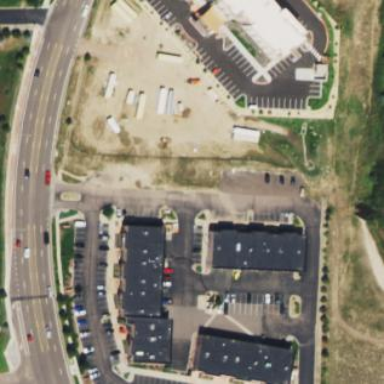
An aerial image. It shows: Retail area.